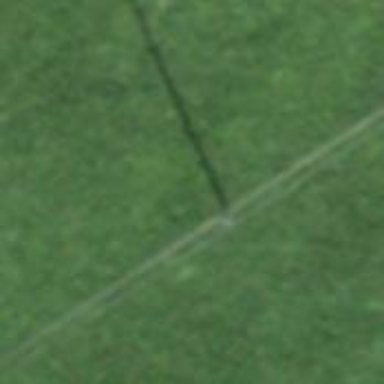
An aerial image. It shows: Power pole.